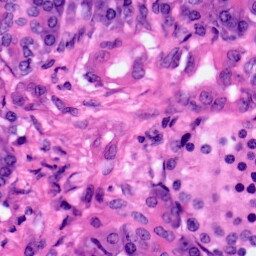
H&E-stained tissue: Pancreatic